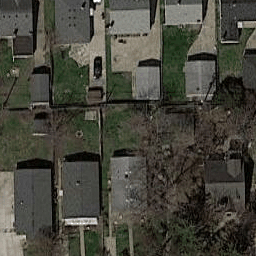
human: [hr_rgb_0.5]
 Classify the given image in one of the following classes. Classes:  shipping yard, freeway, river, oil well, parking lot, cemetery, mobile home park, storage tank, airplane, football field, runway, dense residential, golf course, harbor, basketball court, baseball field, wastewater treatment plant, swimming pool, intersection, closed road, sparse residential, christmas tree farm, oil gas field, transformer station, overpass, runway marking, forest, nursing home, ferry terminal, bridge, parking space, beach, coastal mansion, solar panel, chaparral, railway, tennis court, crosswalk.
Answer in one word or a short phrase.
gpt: dense residential